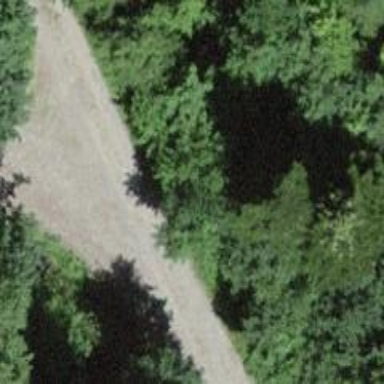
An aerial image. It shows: Dirt track road.